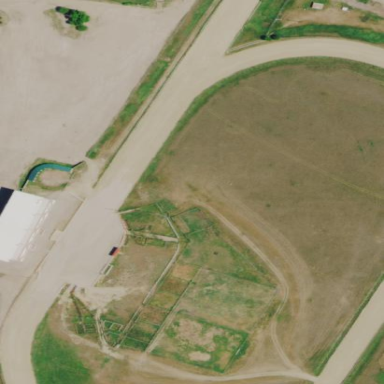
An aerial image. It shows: Track in leisure land.